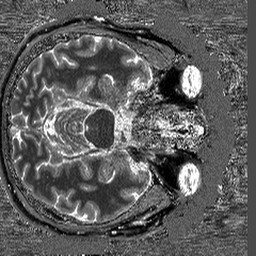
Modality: T1map
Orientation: axial
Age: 67
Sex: male
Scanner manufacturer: siemens
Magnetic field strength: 3 T
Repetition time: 5 s
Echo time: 0.00298 s